Question: location is the owned property of window and document.
'''
window.hasOwnProperty("location")
true
document.hasOwnProperty("location")
true
'''
But when i tried to compare prototype of location with Location.prototype, i got error that Location is not defined.
Although i can see Location constructor in the Location object.
What is the prototype object of location?
Ideally we should be able to see Location.prototype and methods on it like assign and other two.
Chrome bug?

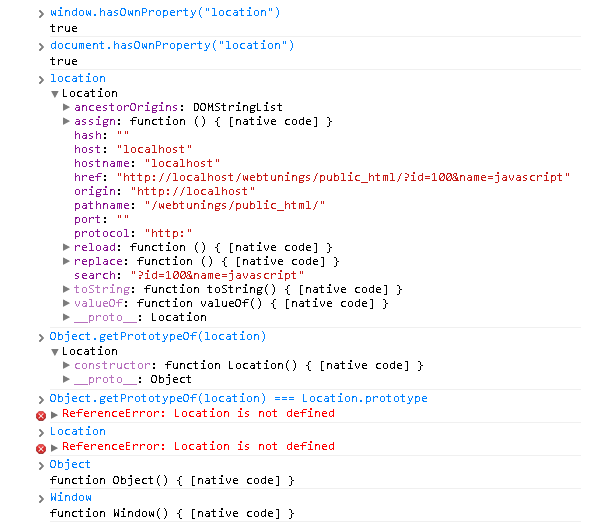
Answer: A prototype may not be visible, even if it's listed.
Try this :
'''
var a = (function(){ // this is a closure protecting A
var A = function(b){
this.b = b;
}
return new A('test');
})();
console.log(a); // logs >A
console.log(A); // error, as A isn't defined
'''
There is no reason for the browser to make 'Location' visible. And certainly no reason for it to clutter the global namespace.